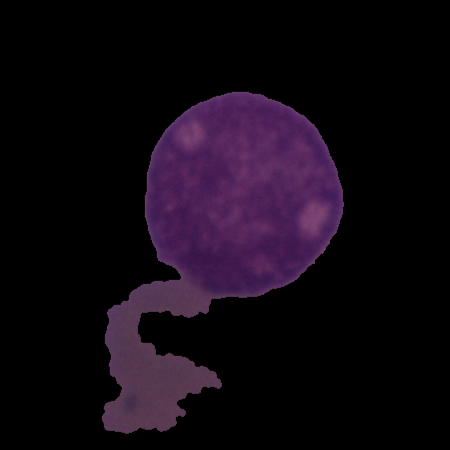
Label: cancer